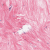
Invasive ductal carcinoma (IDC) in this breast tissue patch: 0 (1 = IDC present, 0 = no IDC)